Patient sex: M
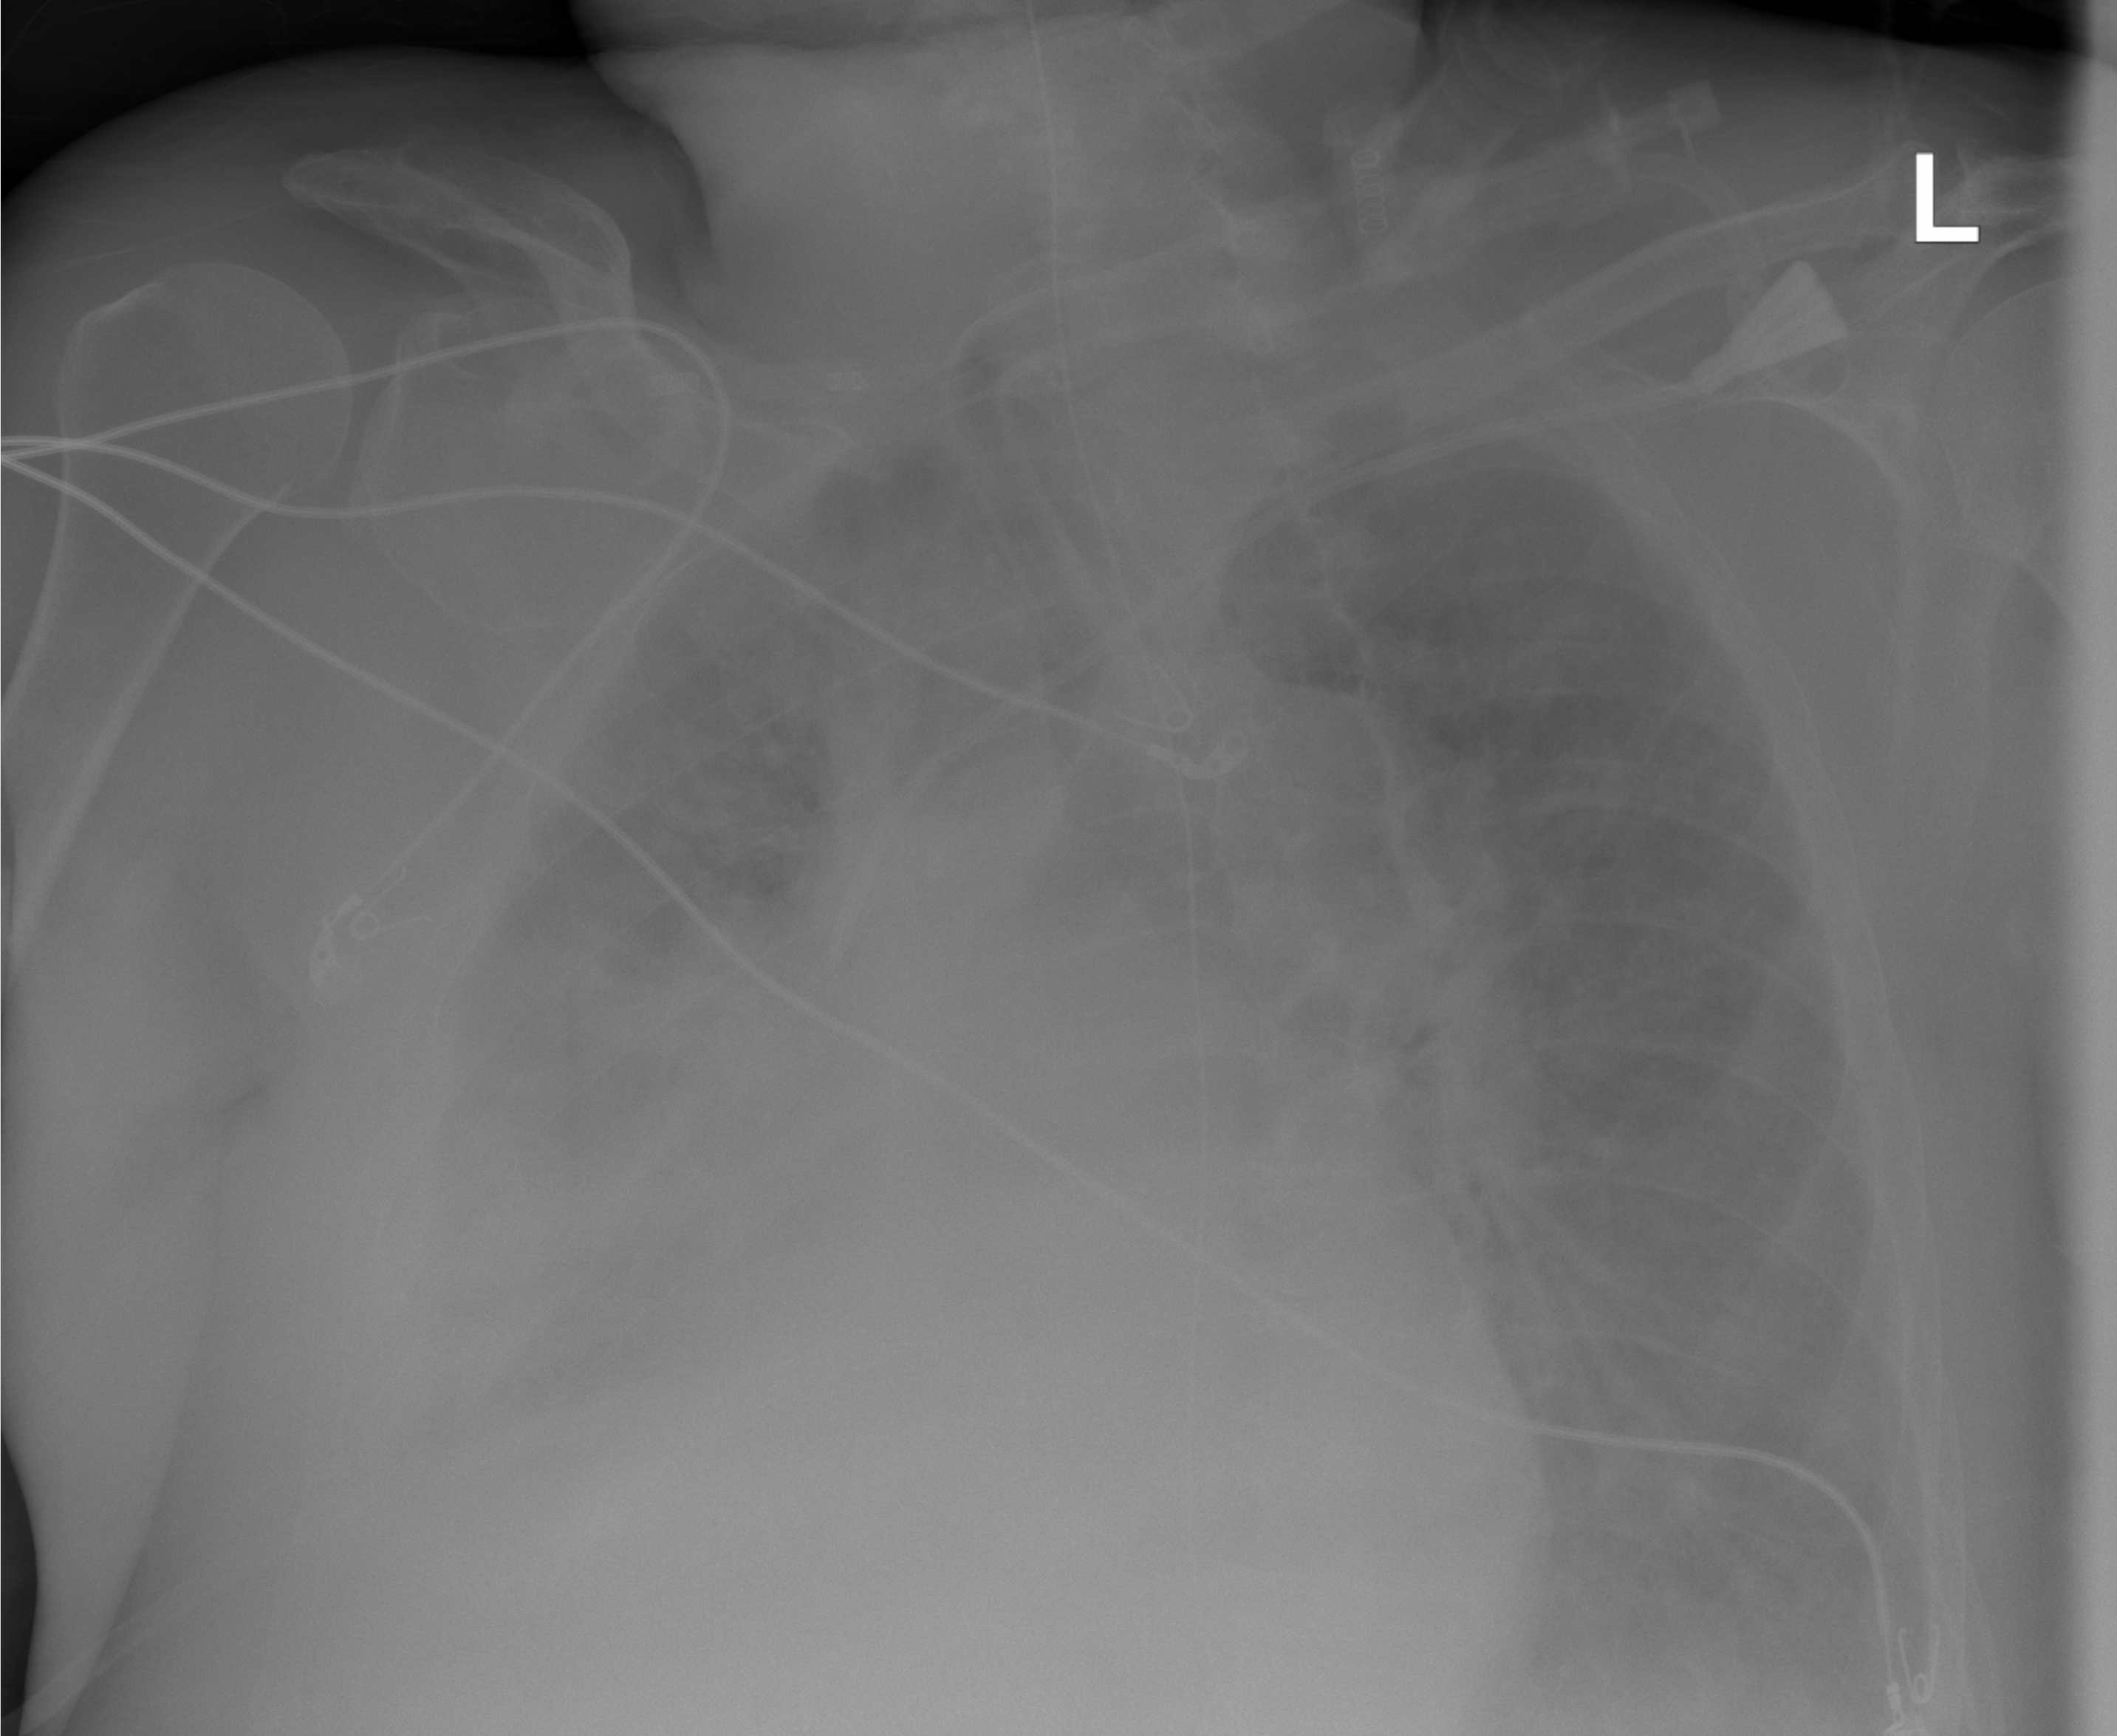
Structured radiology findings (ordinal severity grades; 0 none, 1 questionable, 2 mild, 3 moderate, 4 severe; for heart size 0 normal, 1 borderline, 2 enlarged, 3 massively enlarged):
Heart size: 3
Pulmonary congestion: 2
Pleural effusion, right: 2
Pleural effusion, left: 2
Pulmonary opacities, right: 3
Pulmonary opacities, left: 2
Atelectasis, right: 2
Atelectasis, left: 2